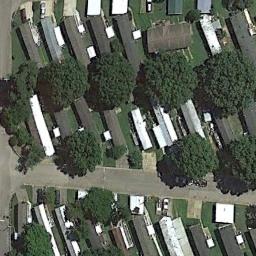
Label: mobile_home_park